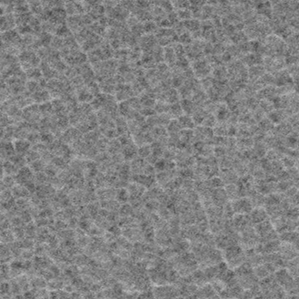
Label: frost